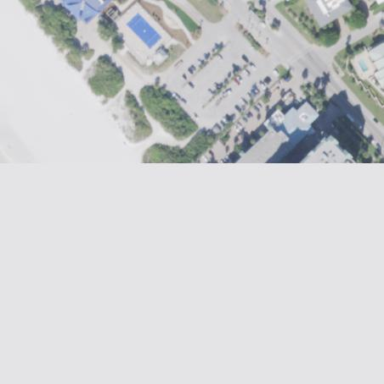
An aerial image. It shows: Commercial building.